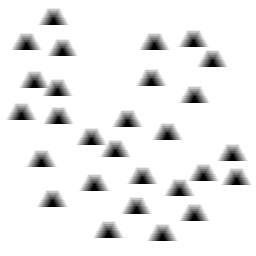
Squares: 0
Triangles: 28
Stars: 0
Total shapes: 28